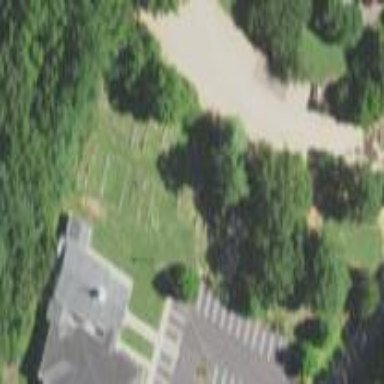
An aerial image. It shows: Cemetery.